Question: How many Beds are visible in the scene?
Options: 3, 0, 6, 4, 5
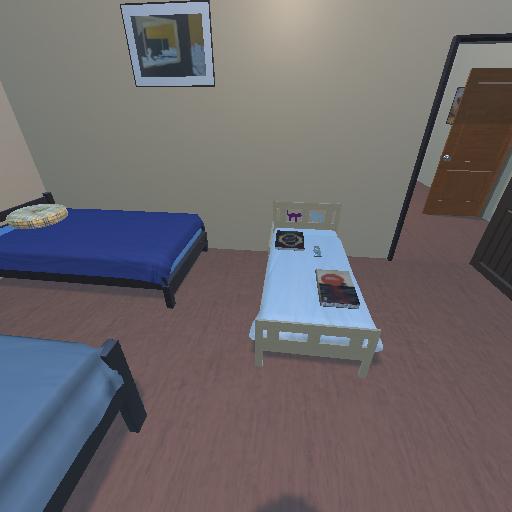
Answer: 3